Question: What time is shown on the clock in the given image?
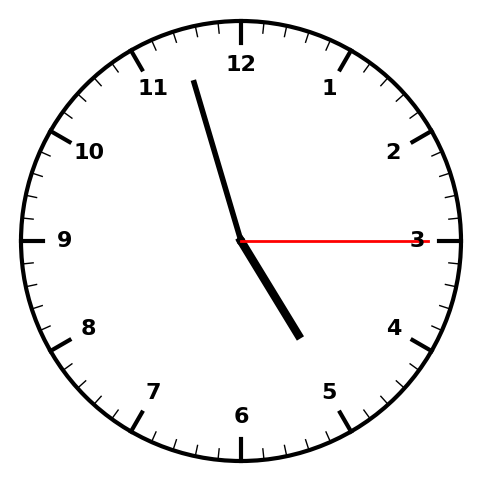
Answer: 04:57:15